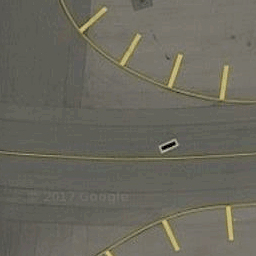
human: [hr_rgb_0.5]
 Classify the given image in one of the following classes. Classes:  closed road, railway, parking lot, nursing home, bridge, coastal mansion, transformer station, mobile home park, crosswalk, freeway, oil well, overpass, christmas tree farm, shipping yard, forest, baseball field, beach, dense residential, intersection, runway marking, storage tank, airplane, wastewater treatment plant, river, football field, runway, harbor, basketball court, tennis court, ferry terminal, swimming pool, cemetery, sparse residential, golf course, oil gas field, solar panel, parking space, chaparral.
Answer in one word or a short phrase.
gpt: runway marking